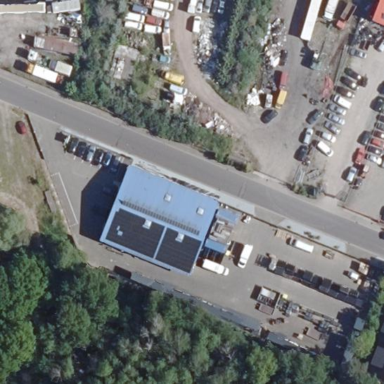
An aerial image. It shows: Commercial building with gabled roof.